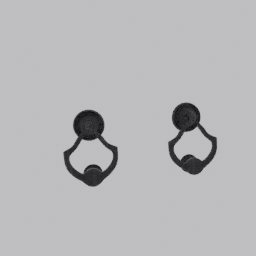
Label: mechanical